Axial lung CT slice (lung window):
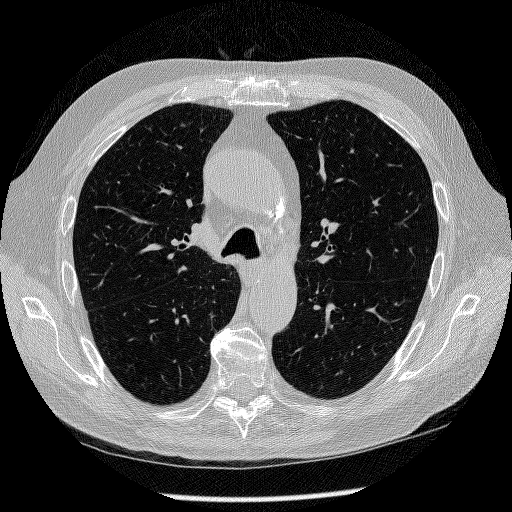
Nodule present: no